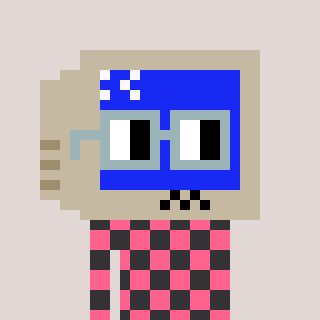
a pixel art character with square dark gray glasses, a old monitor-shaped head and a grayscale-colored body on a warm background